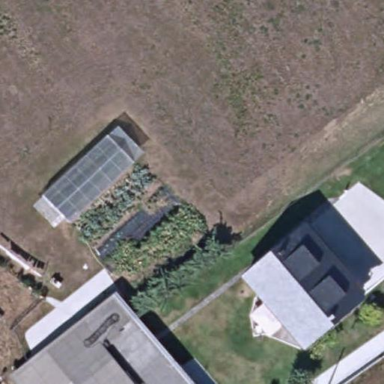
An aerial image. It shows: Simple and straightforward house.